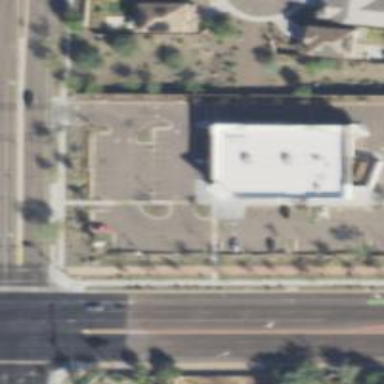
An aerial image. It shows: Parking space is available.